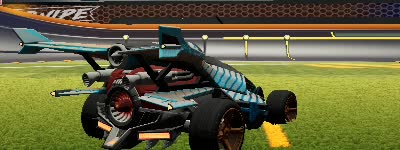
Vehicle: aftershock